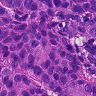
Metastatic tissue present: yes